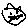
Label: cat